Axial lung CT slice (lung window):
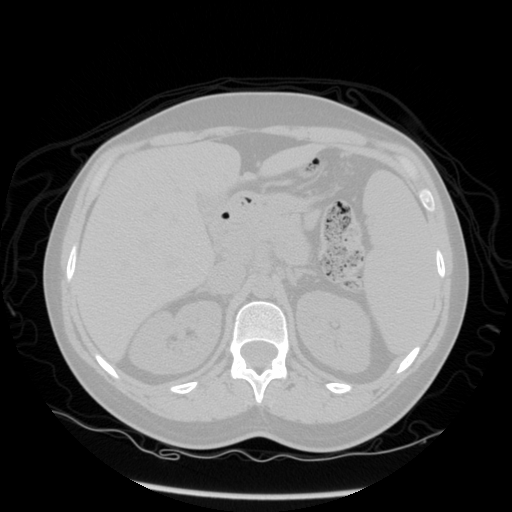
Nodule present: no